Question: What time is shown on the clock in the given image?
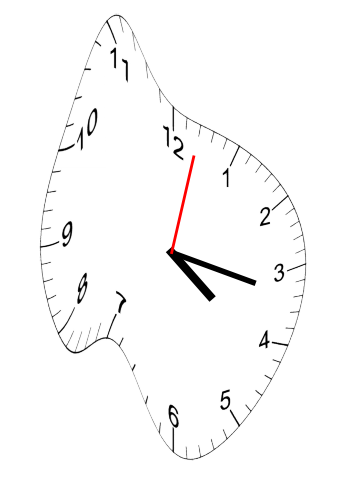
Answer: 04:17:02